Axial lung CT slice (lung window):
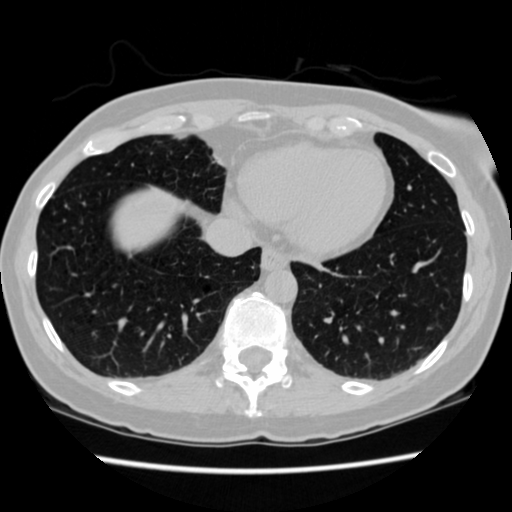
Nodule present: no